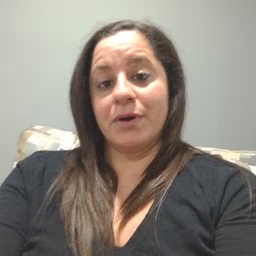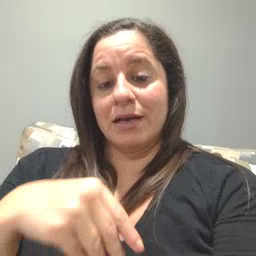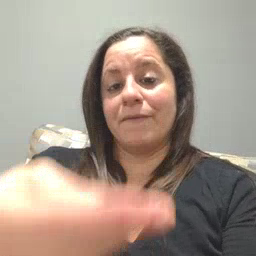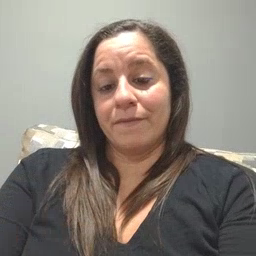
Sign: give